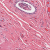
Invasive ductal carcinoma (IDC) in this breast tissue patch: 0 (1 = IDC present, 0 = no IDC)